Interaction volume radius: 5 \u00c5
Interaction volume height: 25 \u00c5
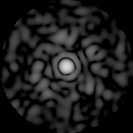
Disorder parameter: 0.8168